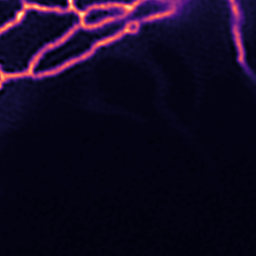
Label: Super-resolution ER image